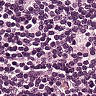
Metastatic tissue present: no